Field crop: tomato
Growth stage: 1
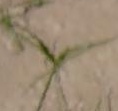
Species: cyperus